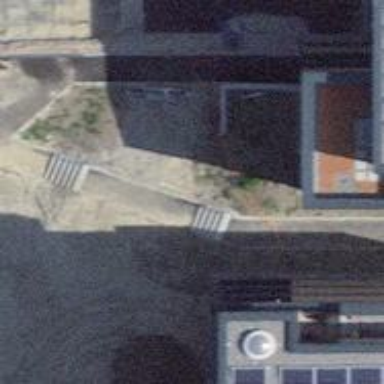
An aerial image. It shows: Set of steps on the road.